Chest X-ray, AP view. Patient: 83 years old, sex M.
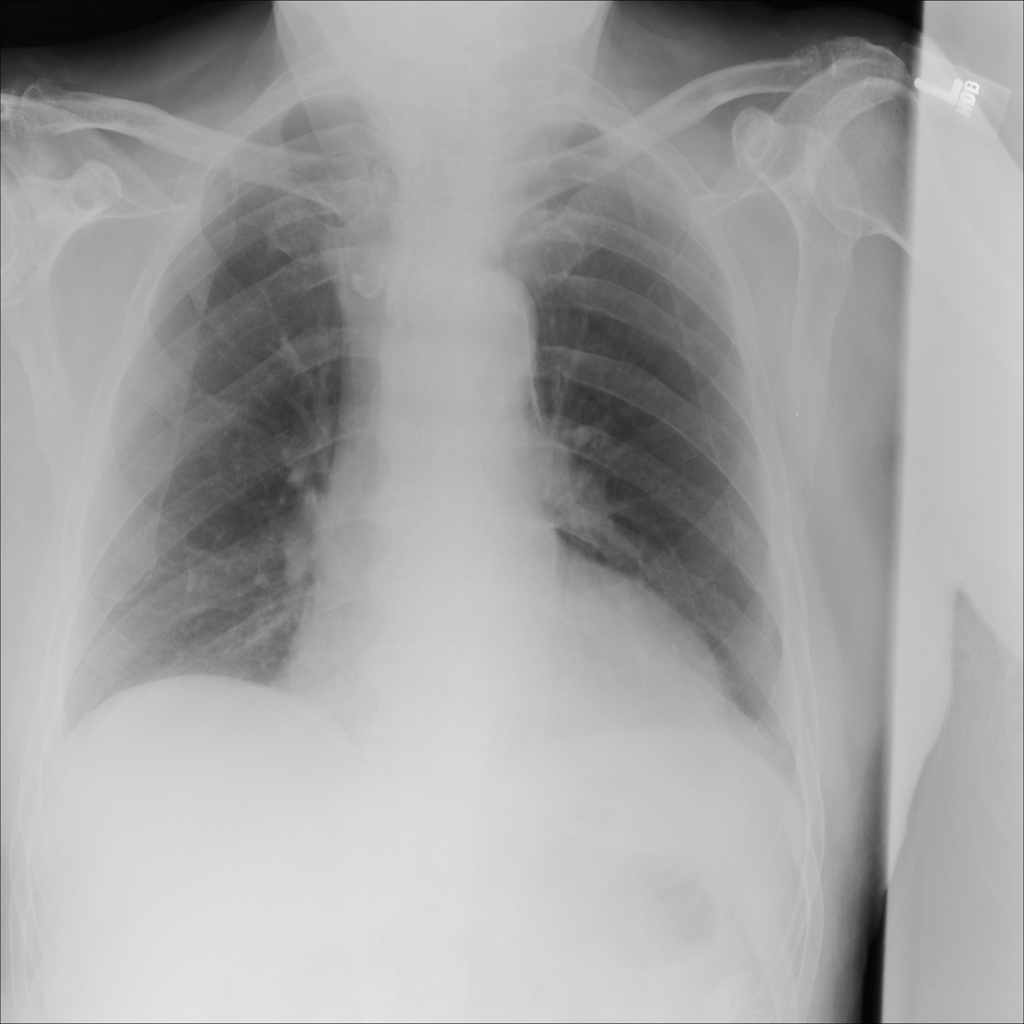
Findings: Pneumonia